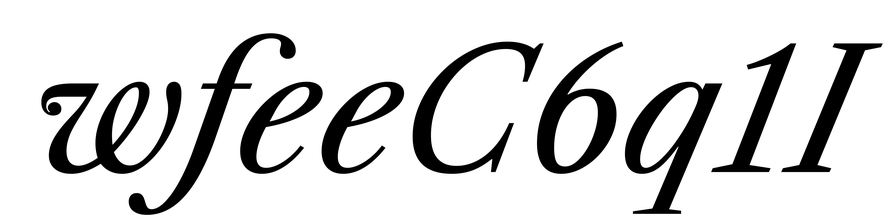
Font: LibreCaslonText-Italic_Italic